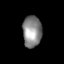
Tissue: skin
Cell type: Others
Senescence score: 0.7803
Nuclear area (px): 583
Mean DAPI intensity: 136.772